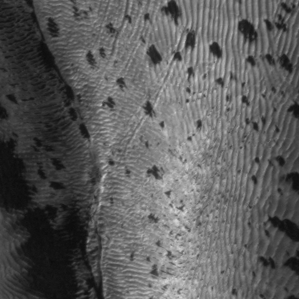
Label: frost